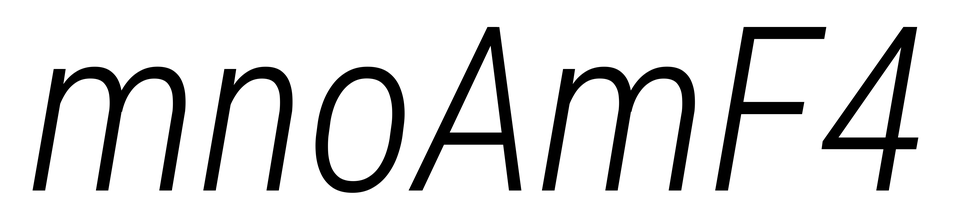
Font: Roboto-Italic_Condensed_Light_Italic